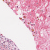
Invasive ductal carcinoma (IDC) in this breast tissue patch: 0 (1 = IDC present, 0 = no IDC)